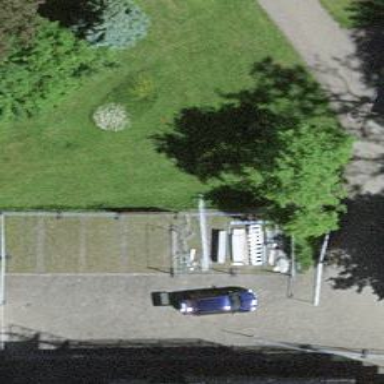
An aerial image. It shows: Parking space is available.